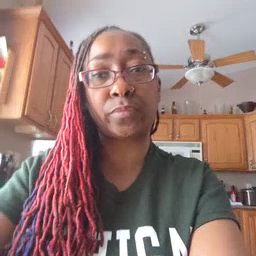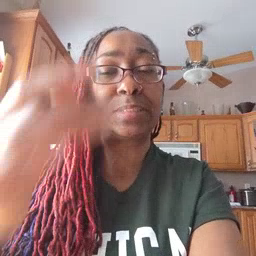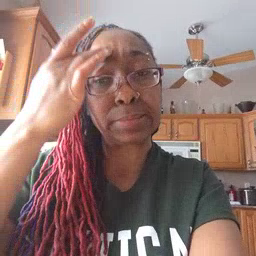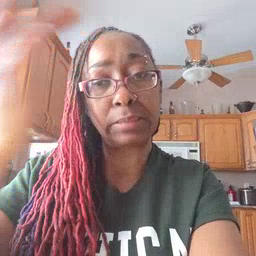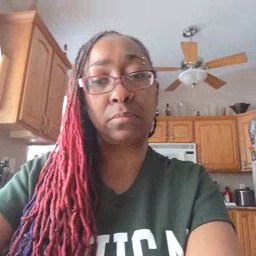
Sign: sick